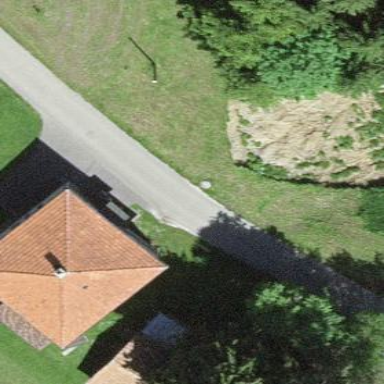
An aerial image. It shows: Simple and straightforward house.